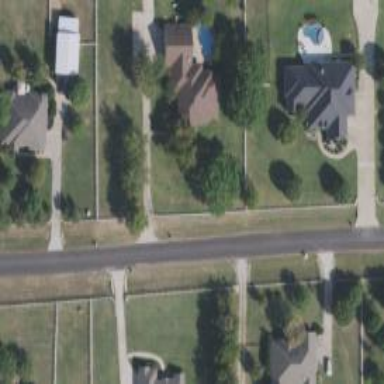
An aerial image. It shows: Driveway.